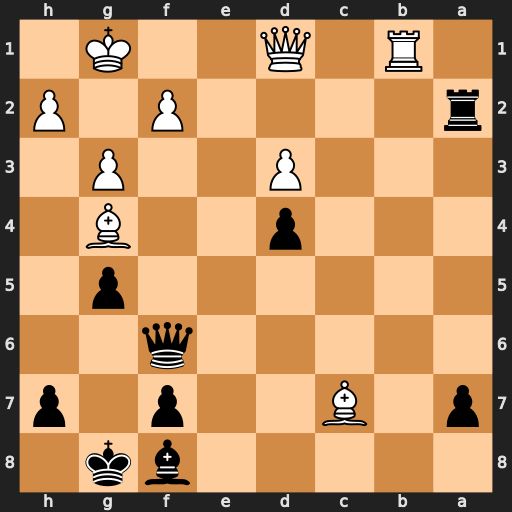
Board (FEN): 5bk1/p1B2p1p/5q2/6p1/3p2B1/3P2P1/r4P1P/1R1Q2K1
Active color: b
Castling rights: -
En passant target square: -
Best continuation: Qxf2+ Kh1 Qxh2#